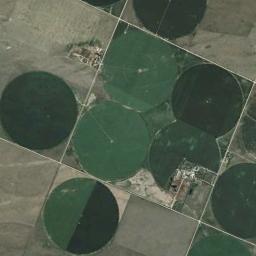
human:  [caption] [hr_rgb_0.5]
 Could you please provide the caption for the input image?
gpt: Several green circular farmlands are on the wasteland and some roads beside .

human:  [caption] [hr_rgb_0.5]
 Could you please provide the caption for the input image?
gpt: Some deep green circle farmland are in the bare land .

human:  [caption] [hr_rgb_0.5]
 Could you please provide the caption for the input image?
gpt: There is only one complete circle of farmland .

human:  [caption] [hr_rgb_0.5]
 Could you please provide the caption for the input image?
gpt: Several pieces of dark green and light green circular farmland of different sizes, Some of which are not circular .

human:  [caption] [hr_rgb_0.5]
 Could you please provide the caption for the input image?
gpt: There are some circular farmlands of the same size arranged neatly .